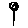
Label: flower